Question: I am trying to create a table like this: 2 row and 2 columns are "spanned", to create 3 merged cells.
How do I do this?

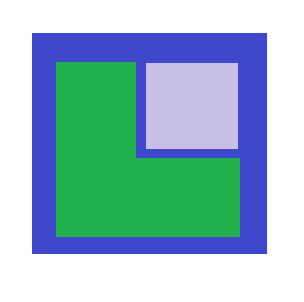
Answer: Here is the basic idea to do this. You can 'colspan' property to do this.
'''
<table width="100%">
<tr>
<td style="background-color:green"></td>
<td style="background-color:Red"></td></tr>
<tr>
<td style="background-color:green" colspan="2"></td></tr>
</table>
'''